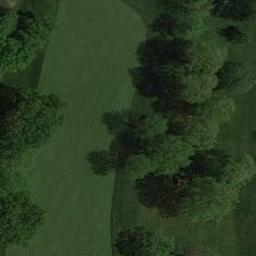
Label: golf_course